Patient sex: M
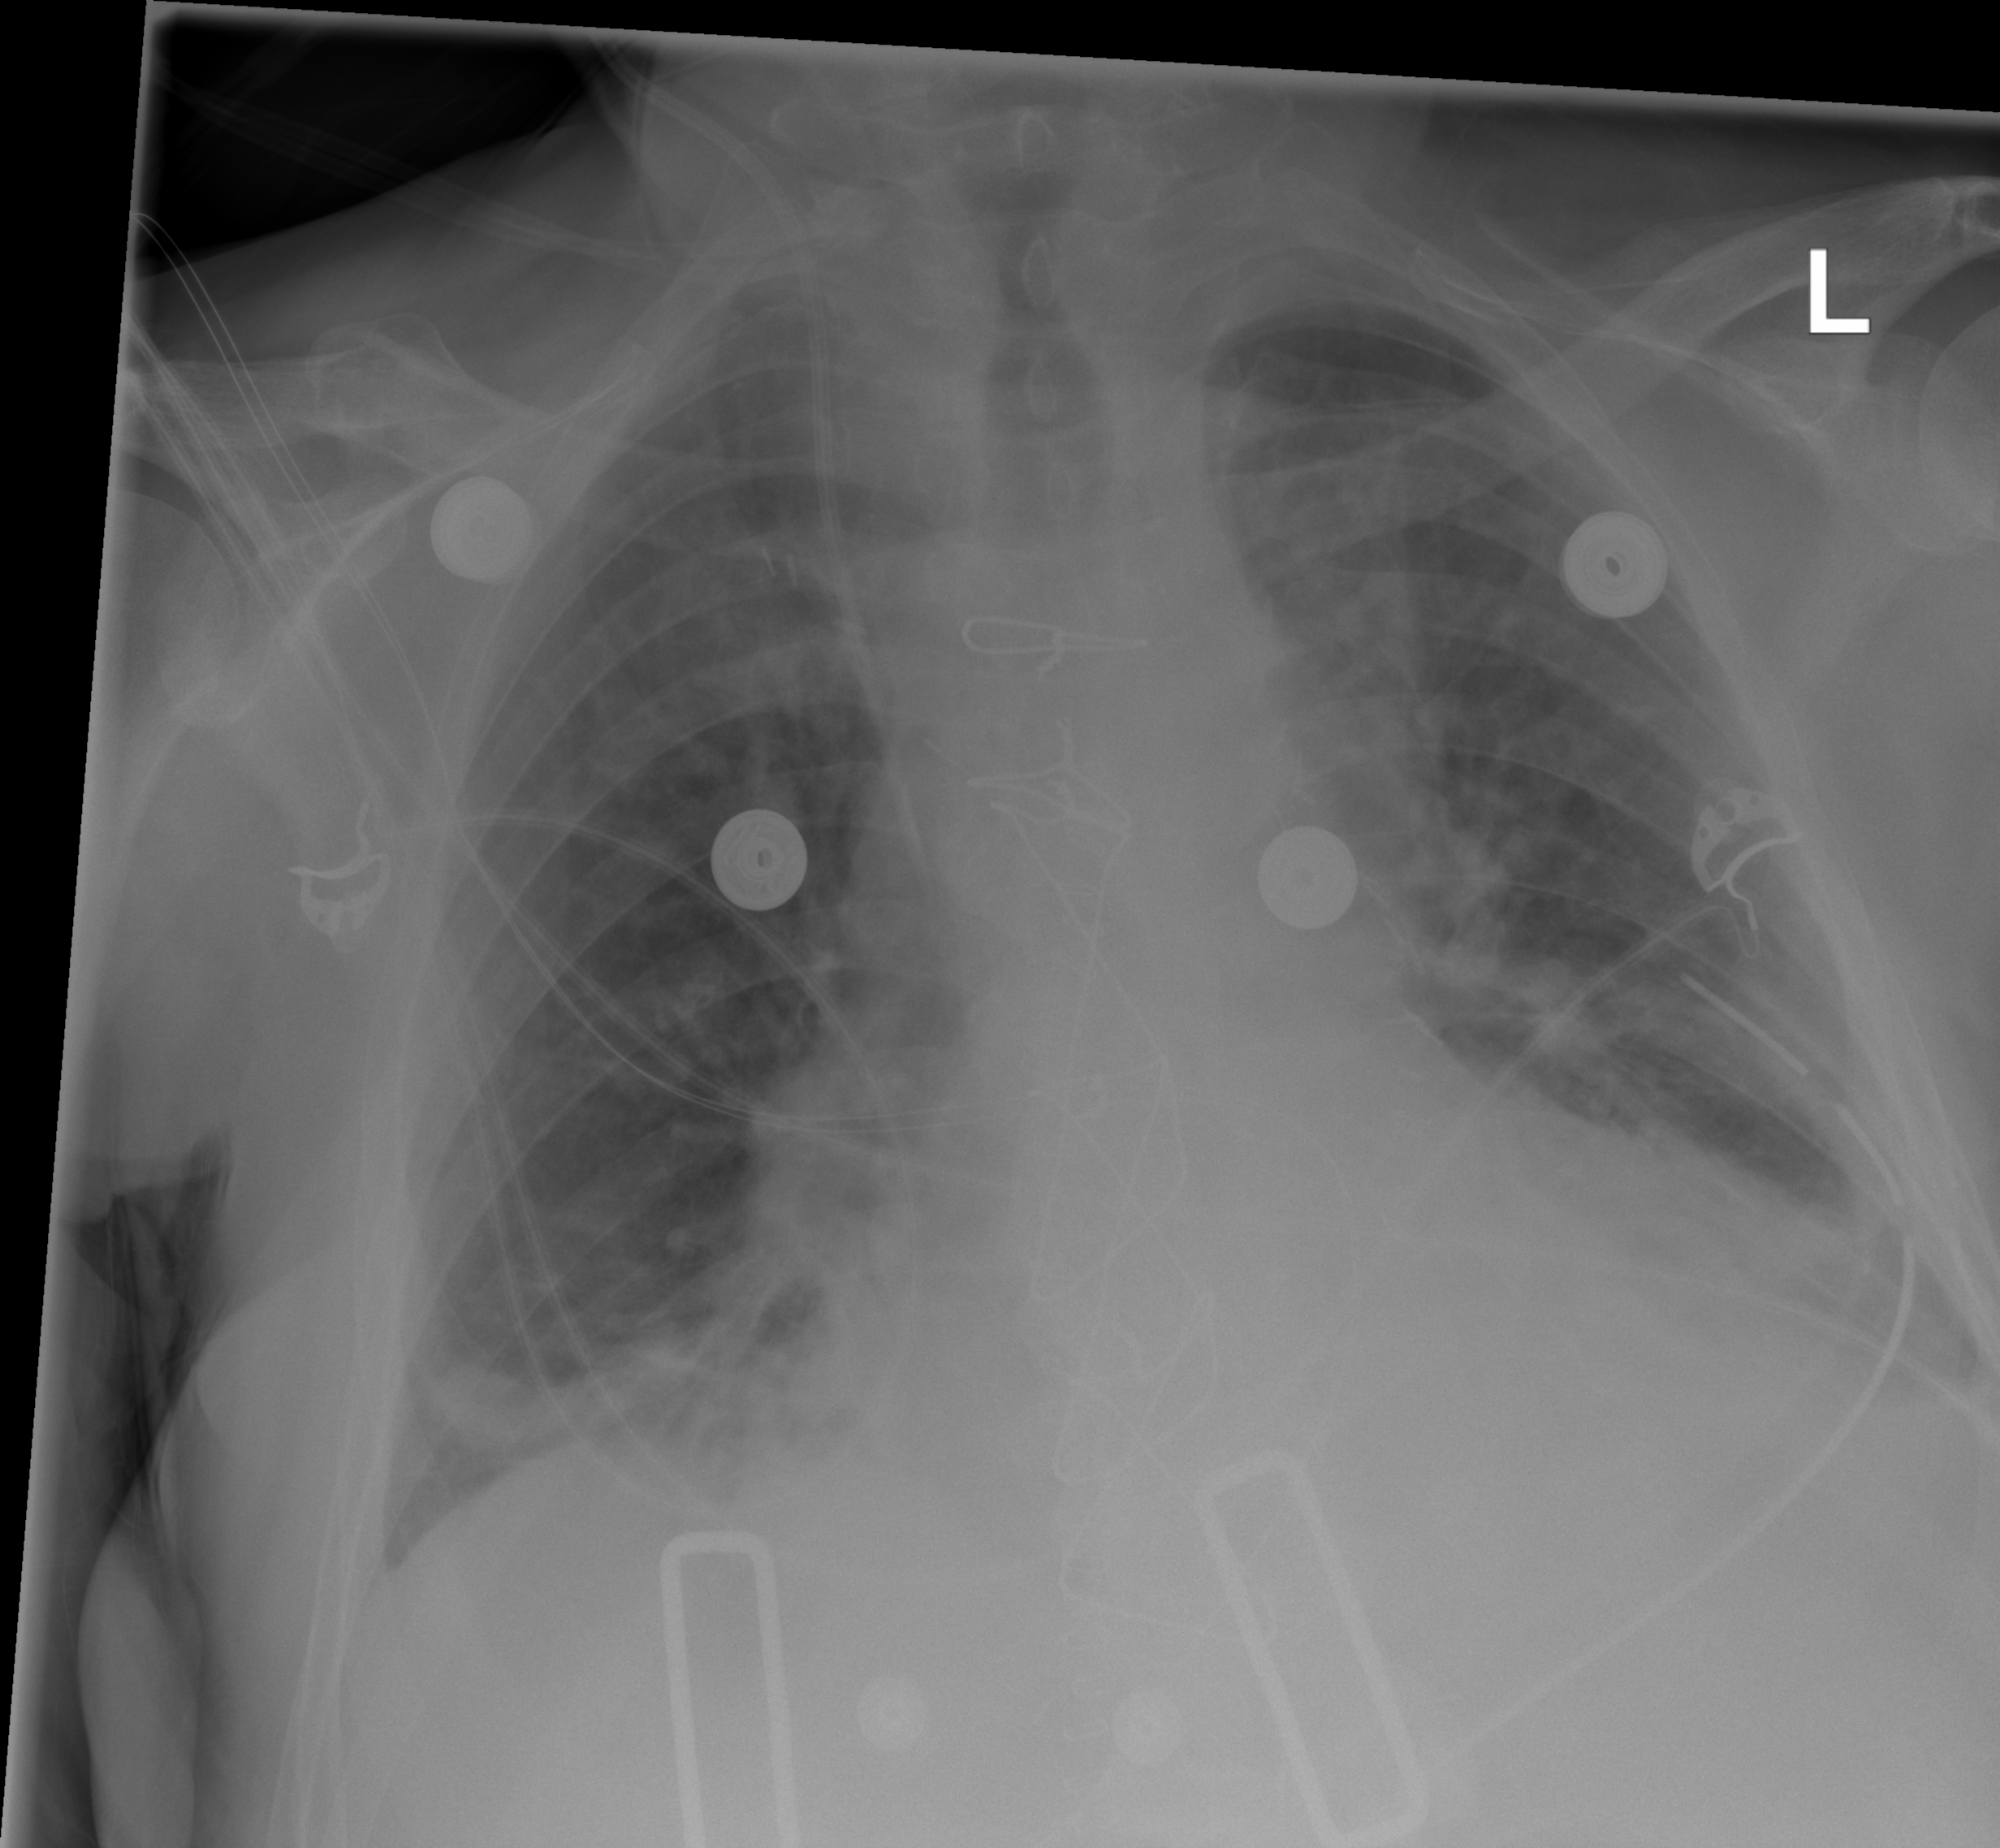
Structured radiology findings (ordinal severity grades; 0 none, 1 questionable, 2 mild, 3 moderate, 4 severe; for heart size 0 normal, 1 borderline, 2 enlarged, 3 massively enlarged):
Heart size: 2
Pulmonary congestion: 2
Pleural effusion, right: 2
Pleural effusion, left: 2
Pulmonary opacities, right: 0
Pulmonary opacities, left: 0
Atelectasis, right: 2
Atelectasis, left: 2